Question: '''
var freebie = ' <div class="item'+last+'" data-type="psd" data-visited="false"> <div class="baseBubble" /> <div class="baseStroke" /> <div class="baseThickerStroke" /> <div class="thumbnail"> <div class="overlay" /> <img src="'+item['thumb'][0]+'" width="'+item['thumb'][1]+'" height="'+item['thumb'][2]+'" /> </div> </div>';
'''
Does anyone know why this is returning 2 errors in JSLint?
Here's an image of the 2 errors:

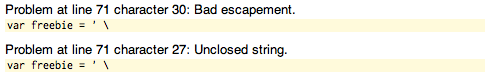
Answer: Short answer, you need to configure JSLint to tolerate ECMAScript 5.
This can be done with:
'''
/*jslint es5: true, all-your-other-jslint-options */
'''
---
Long answer:
The sequence, '\' followed by a line terminator, was not actually valid Javascript until recently (version 5, December 2009).
From the previous iteration (version 3) of the ECMAScript (ECMA-262) standard, section 7.8.4 states: (with some irrelevant entries removed):
So the sequence you have ends up at that last line above, a single '\' followed by the syntax element 'EscapeSequence'. Examining that further:
Since the next character after '\' is neither '0', 'x' or 'u', the only alternative is 'CharacterEscapeSequence' which boils down to either 'SingleEscapeCharacter' (not the case since the line terminator is not one of those characters listed ) or 'NonEscapeCharacter' (which explicitly the line terminator as a possibility).
There's also this note at the bottom of that section:
> NOTE: A 'LineTerminator' character cannot appear in a string literal, even if preceded by a backslash . The correct way to cause a line terminator character to be part of the string value of a string literal is to use an escape sequence such as
or
.
---
Now, ECMAScript 5 that a little. Starting from there, they modified the definition of 'SingleStringCharacter' thus:
and modified the note to be:
> NOTE: A line terminator character cannot appear in a string literal, except as part of a LineContinuation to produce the empty character sequence. The correct way to cause a line terminator character to be part of the String value of a string literal is to use an escape sequence such as
or
.
And, rather than break JSLint for all the current scripts out there, the authors intelligently decided to make ECMAScript 5 support optional, requiring a change to the JSLint options to activate it. That way, it will only allow ECMAScript 5 if you explicitly tell it so.
You can visit the <URL> website and confirm this:
If you then scroll down to the flags section, there's an entry for 'Tolerate ES5 syntax' which will, when set, remove that error.